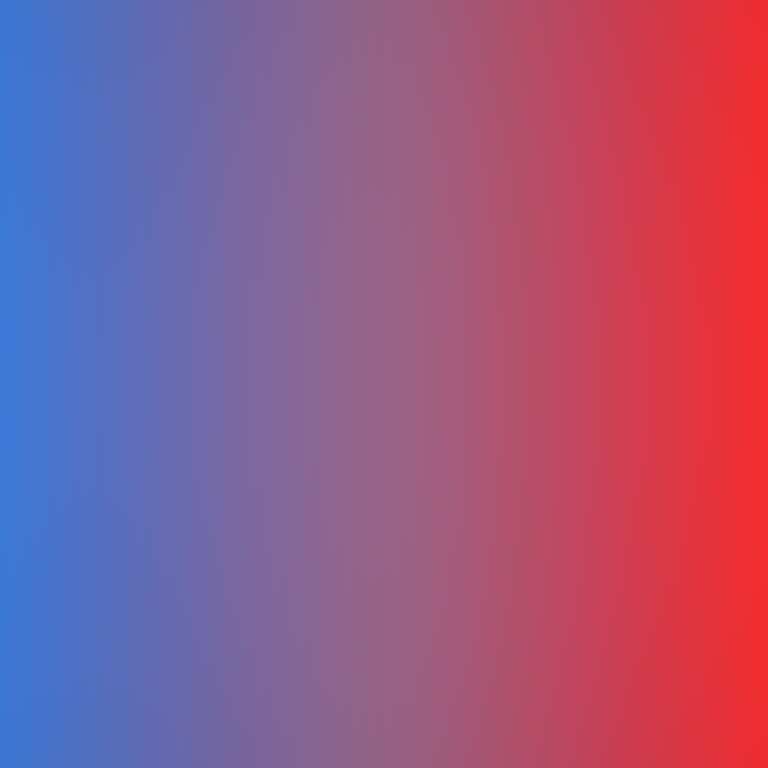
Abstract light effect, smooth gradient from blue to red, calm atmosphere, soft blend, no room, no furniture, no objects.